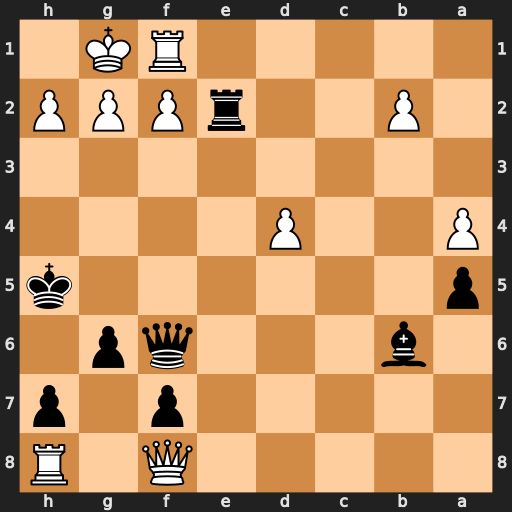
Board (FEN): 5Q1R/5p1p/1b3qp1/p6k/P2P4/8/1P2rPPP/5RK1
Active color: b
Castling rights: -
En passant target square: -
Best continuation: Qxf2+ Rxf2 Re1+ Rf1 Bxd4+ Kh1 Rxf1#